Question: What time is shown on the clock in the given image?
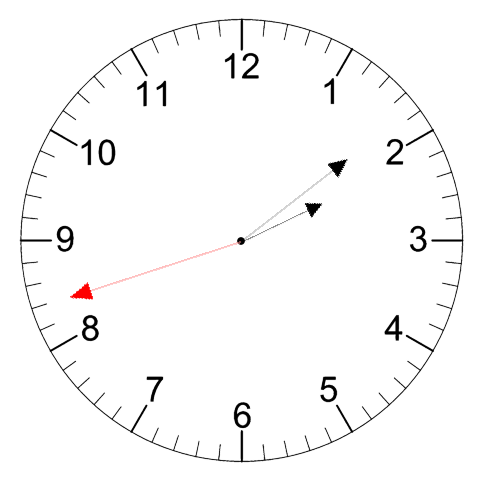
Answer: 02:08:42